Aerial crown-view tile of a tropical tree (Barro Colorado Island, Panama), acquired 20240611:
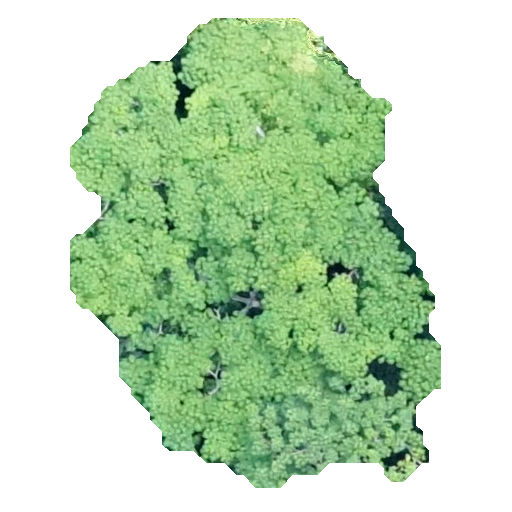
Species: Pseudobombax septenatum
GBIF accepted scientific name: Pseudobombax septenatum
Crown area: 198.794 m²